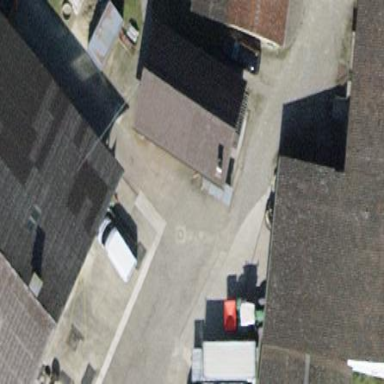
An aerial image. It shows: Shed building.